Question:
'''
SELECT *
FROM
'technotes'
WHERE
'techgroup' LIKE '%dispatch%' OR
'techgroup' LIKE '%30243542%' AND
'expires' >= '2014-12-18' AND
'viewed' NOT LIKE '%30243542%'
'''
What was expected was that alertid's: 23324325 & 23546576 (1st and last one) would be returned. But instead i am getting record 1,3,4,5 being returned. I am missing something in the order of operation or some other component in the SQLi select statement is malformed but not sure what. Can someone advise what I have left out or need to change so this works properly?
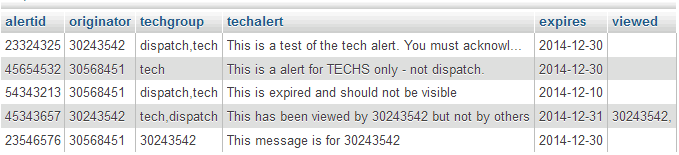
Answer: Try this:
'''
SELECT * FROM
'technotes'
WHERE
('techgroup' LIKE '%dispatch%' OR 'techgroup' LIKE '%30243542%')
AND 'expires' >= '2014-12-18'
AND ('viewed' NOT LIKE '%30243542%' OR ISNULL('viewed') )
'''